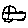
Label: car